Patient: sex M, age 37
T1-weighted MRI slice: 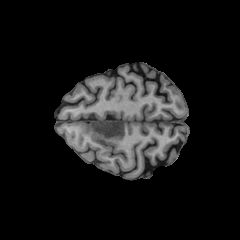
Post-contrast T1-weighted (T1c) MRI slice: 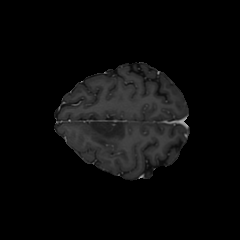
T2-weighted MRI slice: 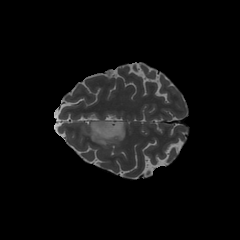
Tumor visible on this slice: yes
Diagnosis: Astrocytoma, IDH-mutant
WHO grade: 2